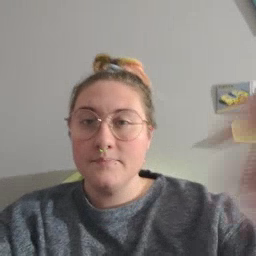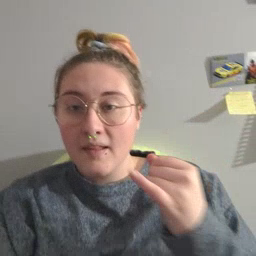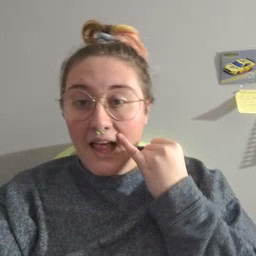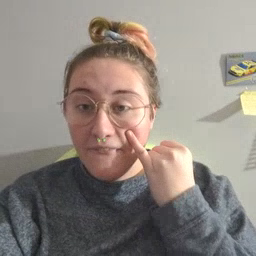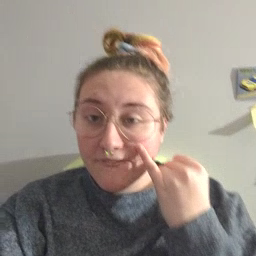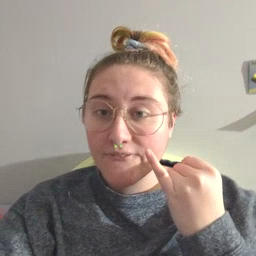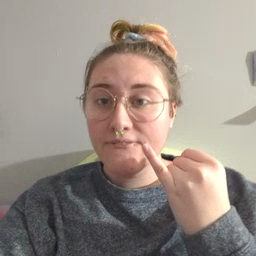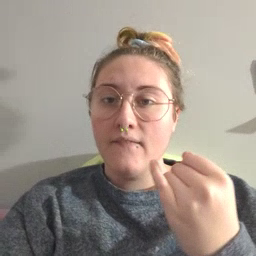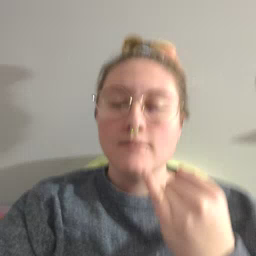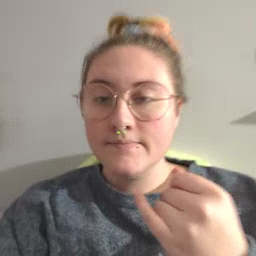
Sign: if